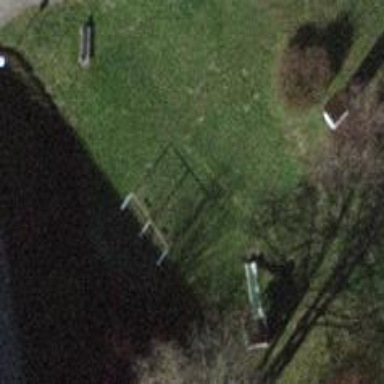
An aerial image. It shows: Playground with grassy landuse.